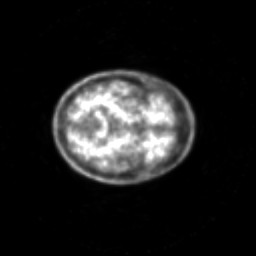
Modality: PET
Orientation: axial
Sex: female
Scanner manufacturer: siemens